Question: So I have a fluid simulation and I'm trying to apply a bilateral filter in order to blur the surface while preserving the edges. My approach is based on this presentation (slide 26 in particular) <URL>
The problem I'm having is that my edges aren't preserved at all. Even if I render out a single particle, it is being blurred, and as you can see in the image below the blur is incorrect.
Also, as detailed in the pdf, while it is not normally acceptable to separate a bilateral filter, in the case of fluids it is reasonable to do so as there is only minor artifacting. That is the reason for the two passes below, but this should not cause the edges to be blurred.
Blur Shader:
'''
#version 400
in vec2 coord;
uniform sampler2D depthMap;
uniform vec2 screenSize;
uniform mat4 projection;
uniform vec2 blurDir;
const float filterRadius = 10;
const float blurScale = .1;
const float blurDepthFalloff = 1000;
void main() {
float depth = texture(depthMap, coord).x;
float sum = 0.0f;
float wsum = 0.0f;
for (float x = -filterRadius; x <= filterRadius; x += 1.0f) {
float s = texture(depthMap, coord + x*blurDir).x;
float r = x * blurScale;
float w = exp(-r*r);
float r2 = (s - depth) * blurDepthFalloff;
float g = exp(-r2*r2);
sum += s * w * g;
wsum += w * g;
}
if (wsum > 0.0f) {
sum /= wsum;
}
gl_FragDepth = sum;
}
'''
Drawing code:
'''
//--------------------Particle Blur-------------------------
{
glUseProgram(blurShader.program);
//Vertical blur
glBindFramebuffer(GL_FRAMEBUFFER, blurShader.fboV);
glDrawBuffer(GL_NONE);
glReadBuffer(GL_NONE);
glClear(GL_DEPTH_BUFFER_BIT);
blurShader.blurDepthVAO();
glActiveTexture(GL_TEXTURE0);
glBindTexture(GL_TEXTURE_2D, depthShader.tex);
glUniform1i(blurShader.depthMap, 0);
RenderUtility.setVector2(blurShader, screenSize, "screenSize");
RenderUtility.setMatrix(blurShader, projection, "projection");
RenderUtility.setVector2(blurShader, new Vector2(0.0f, 1.0f / screenSize.y), "blurDir");
glEnable(GL_DEPTH_TEST);
glBindVertexArray(blurShader.vao);
glDrawArrays(GL_TRIANGLE_STRIP, 0, 4);
//Horizontal Blur
glBindFramebuffer(GL_FRAMEBUFFER, blurShader.fboH);
glDrawBuffer(GL_NONE);
glReadBuffer(GL_NONE);
glClear(GL_DEPTH_BUFFER_BIT);
glActiveTexture(GL_TEXTURE0);
glBindTexture(GL_TEXTURE_2D, blurShader.texV);
glUniform1i(blurShader.depthMap, 0);
RenderUtility.setVector2(blurShader, screenSize, "screenSize");
RenderUtility.setMatrix(blurShader, projection, "projection");
RenderUtility.setVector2(blurShader, new Vector2(1.0f / screenSize.x, 0.0f), "blurDir");
glEnable(GL_DEPTH_TEST);
glBindVertexArray(blurShader.vao);
glDrawArrays(GL_TRIANGLE_STRIP, 0, 4);
}
'''
Current status pic:

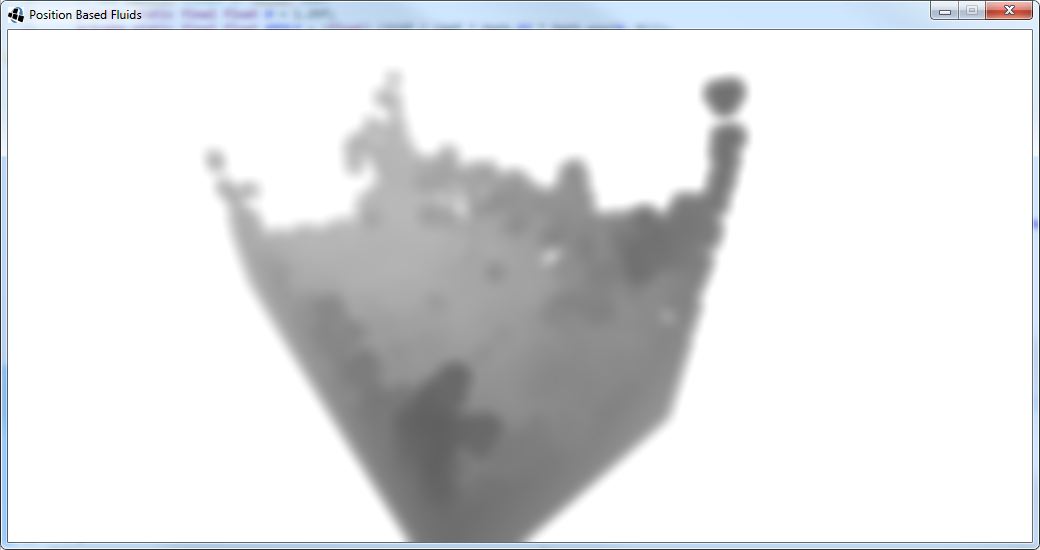
Answer: Finally figured it out. The part that is missing is the fact that pixels with a depth greater than .9999 (or some other max depth number) need to be discarded so that you aren't trying to blur over pixels that aren't part of the simulation. Obvious in retrospect, took me an incredibly long time to realize though.
So the correct shader looks as follows:
'''
uniform sampler2D depthMap;
uniform vec2 screenSize;
uniform mat4 projection;
uniform vec2 blurDir;
const float filterRadius = 10;
const float blurScale = .1;
const float blurDepthFalloff = 1000;
void main() {
float depth = texture(depthMap, coord).x;
if (depth == 1.0f) {
discard;
}
float sum = 0.0f;
float wsum = 0.0f;
for (float x = -filterRadius; x <= filterRadius; x += 1.0f) {
float s = texture(depthMap, coord + x*blurDir).x;
float r = x * blurScale;
float w = exp(-r*r);
float r2 = (s - depth) * blurDepthFalloff;
float g = exp(-r2*r2);
sum += s * w * g;
wsum += w * g;
}
if (wsum > 0.0f) {
sum /= wsum;
}
gl_FragDepth = sum;
}
'''